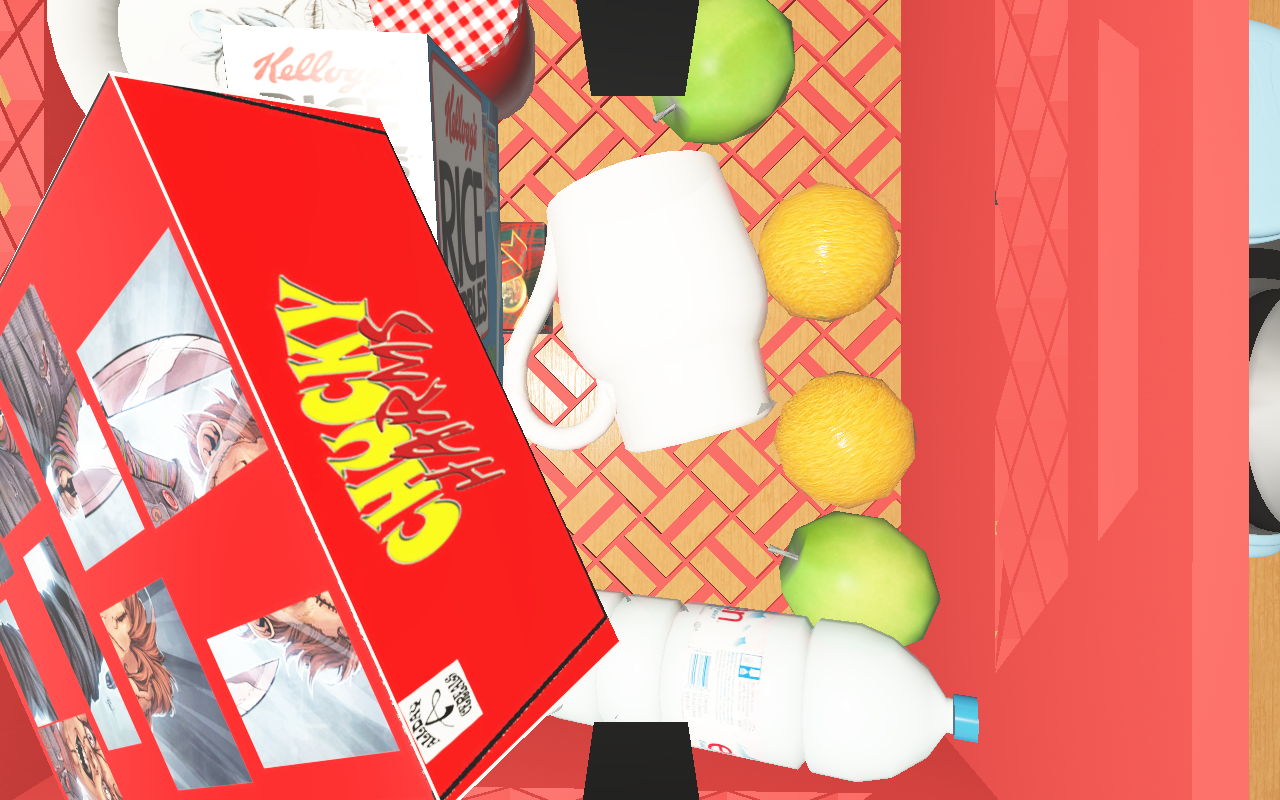
Objects in the scene:
water bottle
apple
apple
orange
orange
glass
jam jar
cereal box
cereal box